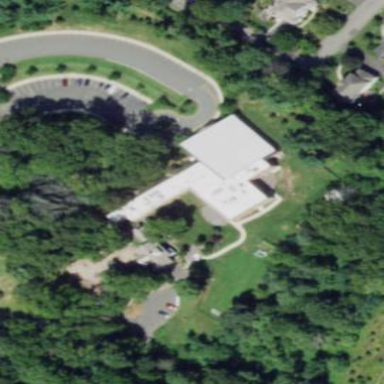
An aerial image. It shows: School.